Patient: sex F, age 38
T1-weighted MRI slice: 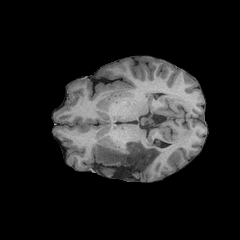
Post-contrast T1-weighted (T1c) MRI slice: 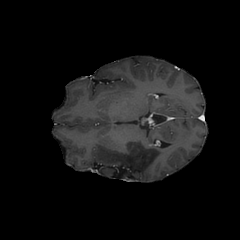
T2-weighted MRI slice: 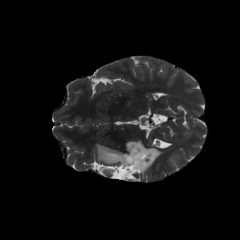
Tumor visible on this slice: yes
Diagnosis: Astrocytoma, IDH-mutant
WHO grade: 3